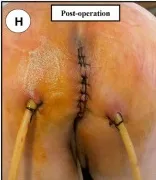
Physical examination. The scope of lesions were marked in yellow dotted line, the most typical lesion was marked in yellow arrow. Perineal incision on postoperative day 9. NCRT, neoadjuvant chemoradiotherapy.
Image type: medical_photograph (other_medical_photograph)